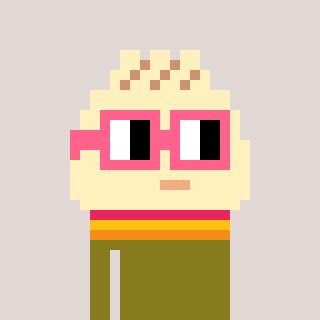
a pixel art character with square pink glasses, a porkbao-shaped head and a gunk-colored body on a warm background